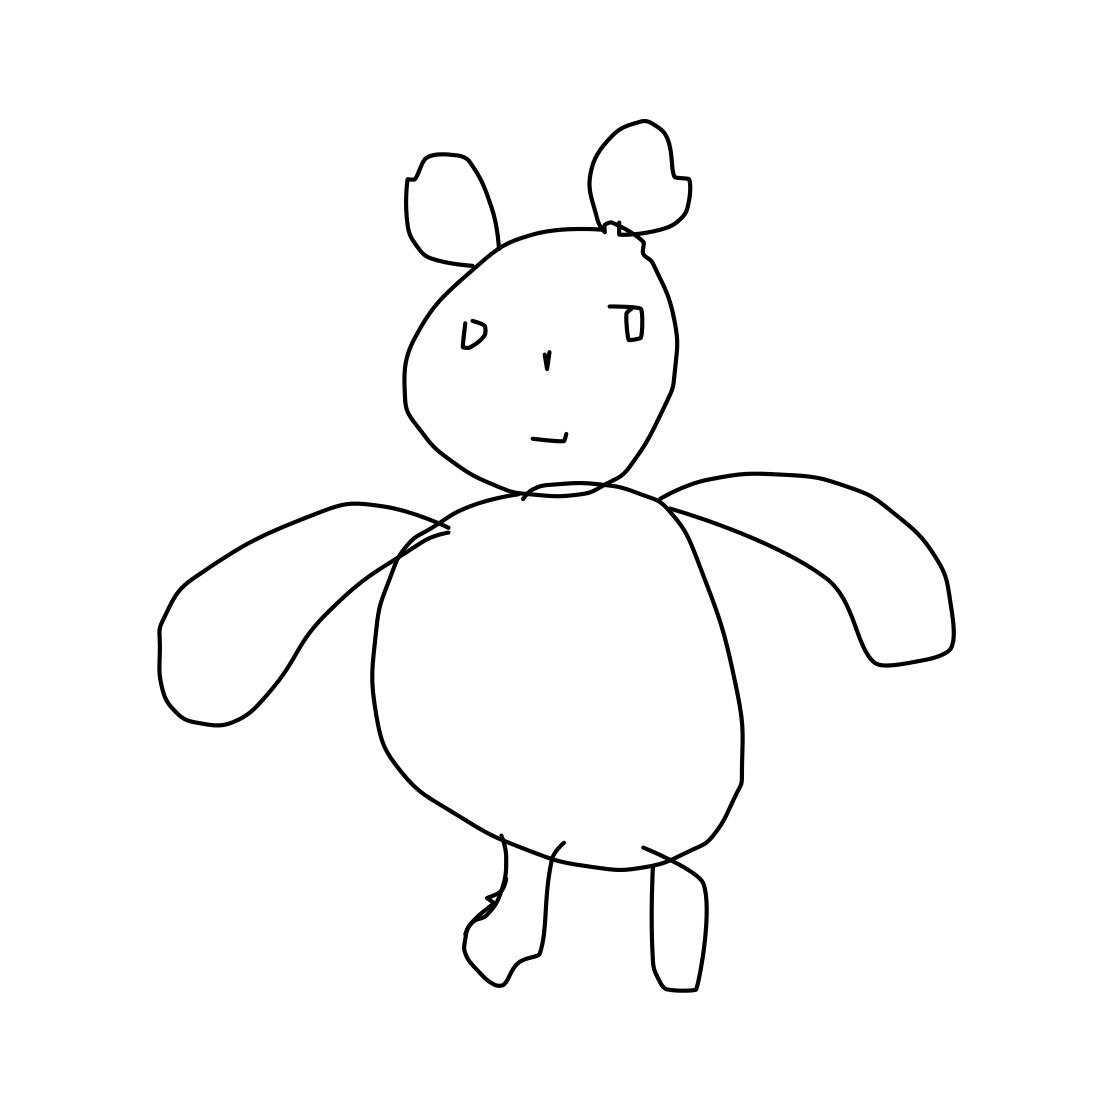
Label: panda